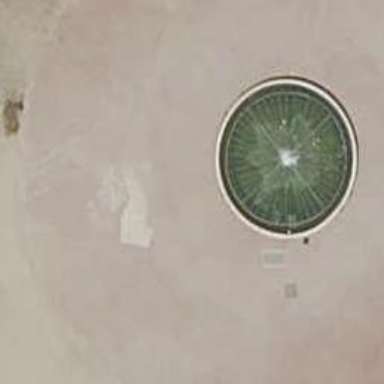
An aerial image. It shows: Fountain.